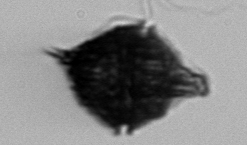
Label: Gonyaulax